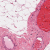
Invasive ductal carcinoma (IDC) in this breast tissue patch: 0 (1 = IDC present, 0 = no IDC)